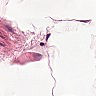
Metastatic tissue present: no